Question: I am using Sqlite, and this is the code I have written for my database and a picture of my program running showing the dilemma.

I have to input the full text of table field to get search result. BUT I want to enter only a few letters to bring up results.
'''
private void txt_SearchKeyReleased(java.awt.event.KeyEvent evt) {
// TODO add your handling code here:
try {
String sql ="select * from GameList1 where Name =?";
pst=conn.prepareStatement(sql);
pst.setString(1, txt_Search.getText());
rs=pst.executeQuery();
if(rs.next()) {
String add1=rs.getString("GameID");
txt_GameID.setText(add1);
String add2=rs.getString("Name");
txt_Name.setText(add2);
String add3=rs.getString("Company");
txt_Company.setText(add3);
String add4=rs.getString("Format");
txt_Format.setText(add4);
String add5=rs.getString("YearMade");
txt_Year.setText(add5);
String add6=rs.getString("YearReleased");
txt_Release.setText(add6);
}
}
}
'''
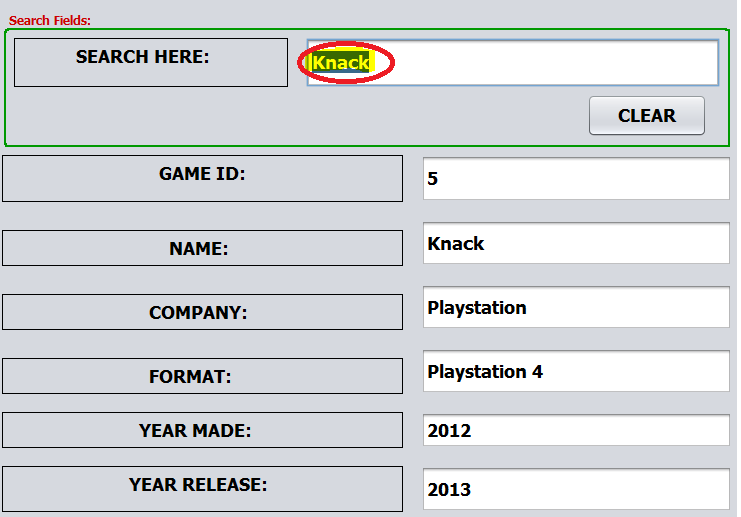
Answer: I assume that you want to retrieve data from database by typing only few letters and not searching by full row value. If this is the problem than the solution would be LIKE operator.
Example:
'''
try {
String sql ="select * from GameList1 where Name LIKE ?";
String PERCENTAGE_SIGN="%";
pst=conn.prepareStatement(sql);
pst.setString(1, PERCENTAGE_SIGN+txt_Search.getText()+PERCENTAGE_SIGN);
rs=pst.executeQuery();
if(rs.next()) {
String add1=rs.getString("GameID");
txt_GameID.setText(add1);
String add2=rs.getString("Name");
txt_Name.setText(add2);
String add3=rs.getString("Company");
txt_Company.setText(add3);
String add4=rs.getString("Format");
txt_Format.setText(add4);
String add5=rs.getString("YearMade");
txt_Year.setText(add5);
String add6=rs.getString("YearReleased");
txt_Release.setText(add6);
}
}
'''